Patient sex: F
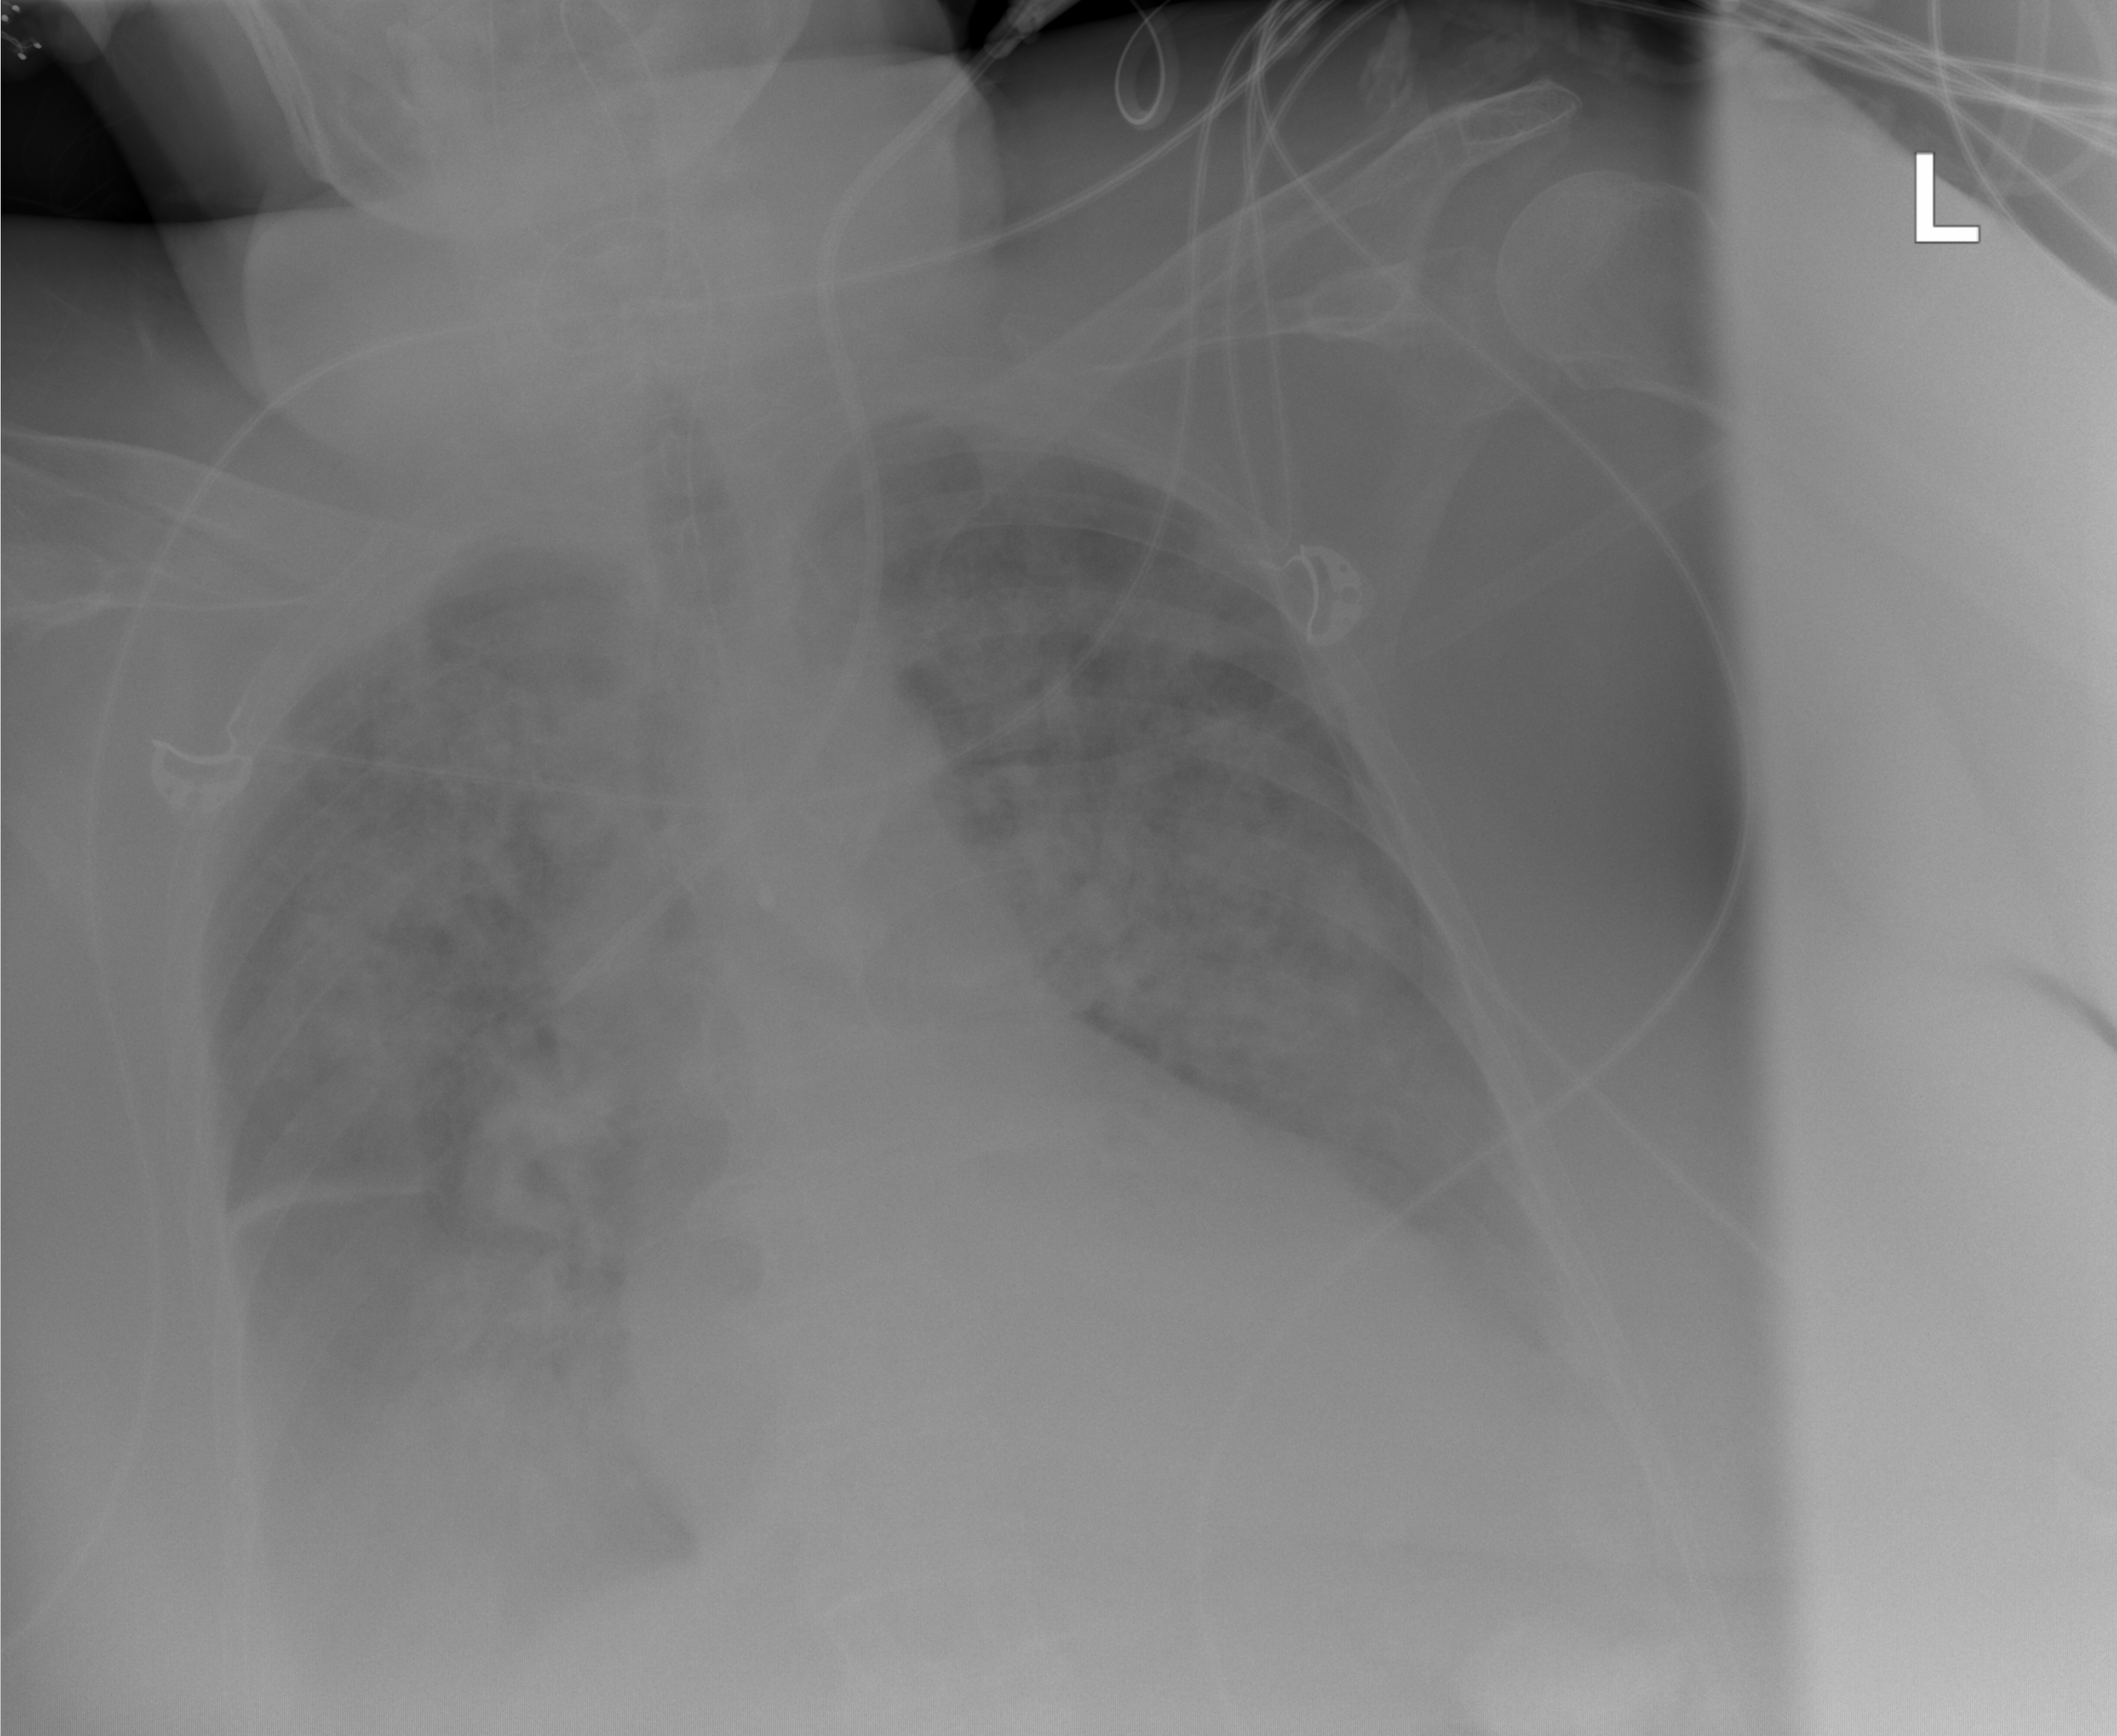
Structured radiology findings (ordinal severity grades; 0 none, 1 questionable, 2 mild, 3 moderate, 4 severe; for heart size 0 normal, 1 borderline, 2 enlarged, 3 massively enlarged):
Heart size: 2
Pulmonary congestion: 3
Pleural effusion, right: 2
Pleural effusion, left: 2
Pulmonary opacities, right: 3
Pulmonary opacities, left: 3
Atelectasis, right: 2
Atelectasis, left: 2